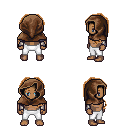
a pixel art fantasy rpg character, male body template, human, dark skin, steel arm armor, white pants, brown princess hairstyle, cloth hood, four views (front, back, left, right), 2x2 character sprite sheet, small pixel art, hard edges, no anti-aliasing